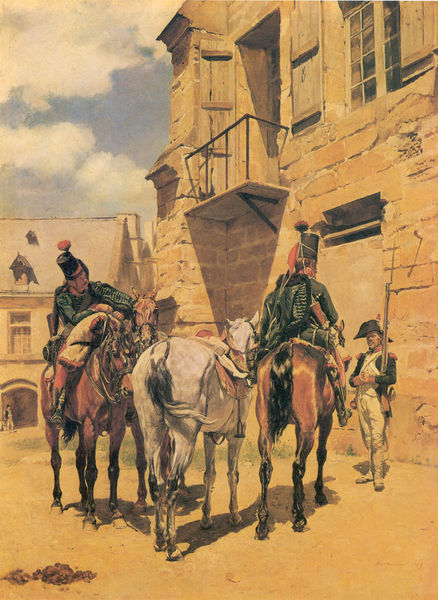
Titel: La Halte
Künstler: Ernest Meissonier
Institution: Sammlung nicht angegeben
Schlagwörter: blau, dunkel, gruppe, hand, himmel, mann, schatten, weiß, wolken, gelb, grün, landschaft, ocker, sand, sitzen, stadt, braun, fenster, frankreich, glas, grau, hell, holz, hut, hüte, licht, männer, orange, schwarz, strasse, tür, zeichnung, dach, gebäude, gras, haus, rot, tier, tiere, wolke, malerei, rock, jacke, mütze, mützen, wand, architektur, stehen, stein, wache, öl, erde, häuser, sonne, decke, drei, knopf, pferd, pferde, reiter, ausritt, hufe, reiten, sattel, schwanz, schweif, balkon, sommer, ansicht, bogen, fassade, man, süden, mittag, warm, wüste, dorf, dächer, giebel, mauer, tag, hof, platz, arch, balcony, blue, hat, men, napoleon, red, soldaten, soldier, soldiers, white, window, black, gray, old, painting, wall, windows, glanz, blanket, brown, geländer, perspective, knöpfe, tor, eingang, burg, hauswand, orient, torbogen, dachfenster, mauerwerk, geschirr, militär, police, polizei, uniform, uniformen, soldat, wachmann, waffe, staub, stiefel, uniformrock, schimmel, hufen, fuchs, wood, sandstein, gewehr, kavallerie, cloud, clouds, horses, karg, stone, schatte, general, building, house, roof, street, village, dreck, flinte, schweife, aufbruch, light, shutters, drawing, orientalismus, color, shadow, army, hats, tail, french, glass, british, quasten, door, uniforms, town, pferdeschwanz, sunlight, kaserne, city, human, botschaft, arms, husaren, ziegelmauer, walls, brick, buildings, art, nachricht, legs, horse, kacke, colour, hooves, kosaken, golz, desert, dry, guard, empire, humans, doorway, gewähr, soilders, kosak, poop, shit, gun, guns, überbringen, uniformn, wachtmann, rifle, rifles, block, shutter, dormer, colonial, manure, saddle, musket, weapons, wounded, searching, question, hot, plume, cavalry, tails, horese, horse riding, horse art, horseshit, gund, three horses, soldiers riding, droppings, empty saddle, returning, nelson